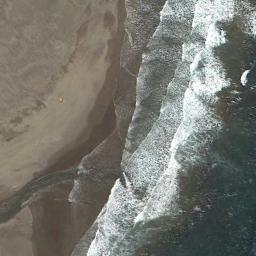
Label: beach